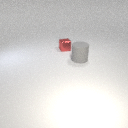
small red metal cube to the left of large gray rubber cylinder